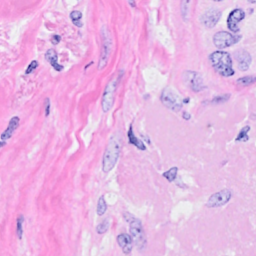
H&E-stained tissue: Breast